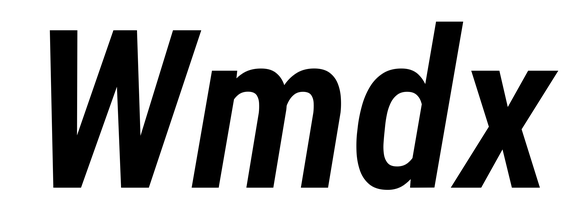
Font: Roboto-Italic_Condensed_SemiBold_Italic